Question: inside the application bar,we can see two toggle switch here
ANY ADVICE WILL BE GREAT!

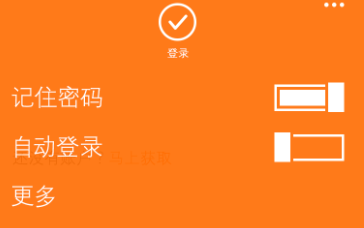
Answer: Unfortunately it's not possible! Only simple text labels with actions are available, nothing else...
I'd assume that specific app uses some sort of OEM API, which is not available in the public SDK.